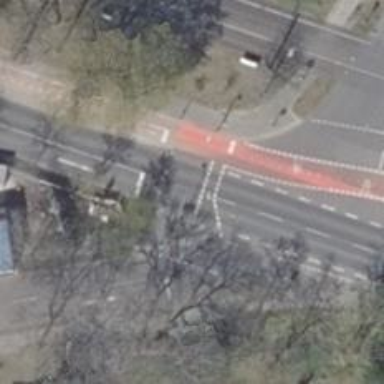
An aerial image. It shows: Secondary road with asphalt surface and sidewalks on both sides. There is cycle track on the left side.